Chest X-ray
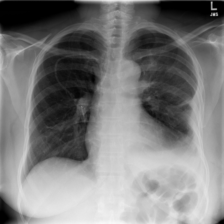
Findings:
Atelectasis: positive
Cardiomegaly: negative
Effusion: positive
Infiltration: negative
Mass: negative
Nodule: positive
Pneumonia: negative
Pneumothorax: positive
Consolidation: negative
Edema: negative
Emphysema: negative
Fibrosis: negative
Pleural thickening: negative
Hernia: negative